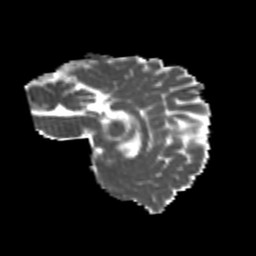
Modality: MD
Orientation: sagittal
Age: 23
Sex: female
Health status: healthy
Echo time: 0.074 s